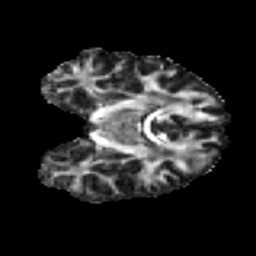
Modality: FA
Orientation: coronal
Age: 22
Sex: male
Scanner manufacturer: ge
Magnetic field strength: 3 T
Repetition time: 7.8 s
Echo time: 0.0608 s